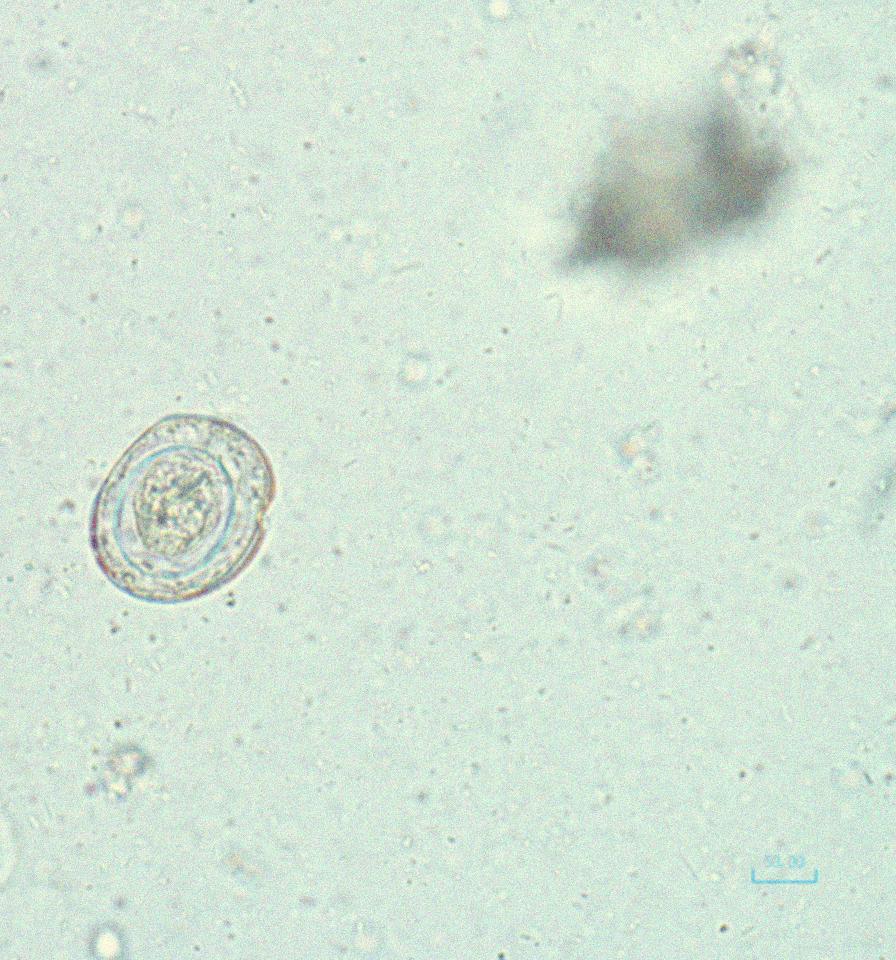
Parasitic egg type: Hymenolepis nana